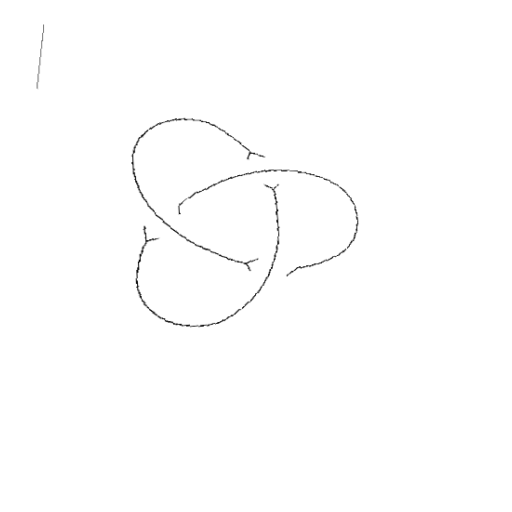
Crossing number: 3